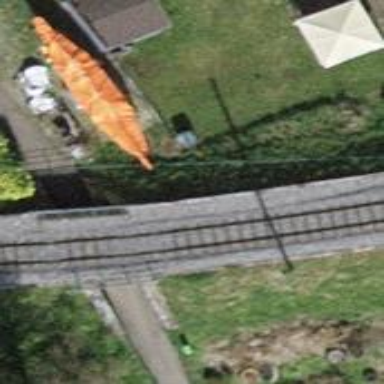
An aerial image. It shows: Narrow-gauge railway bridge with contact lines. The railway is preserved.